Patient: sex M, age 61
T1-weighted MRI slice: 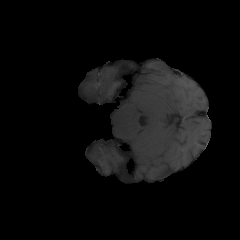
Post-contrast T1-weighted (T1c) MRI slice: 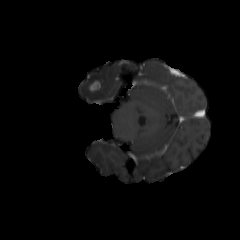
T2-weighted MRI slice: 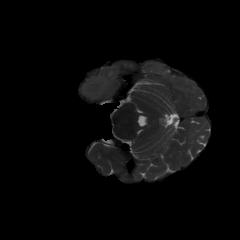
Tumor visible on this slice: yes
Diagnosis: Glioblastoma, IDH-wildtype
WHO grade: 4